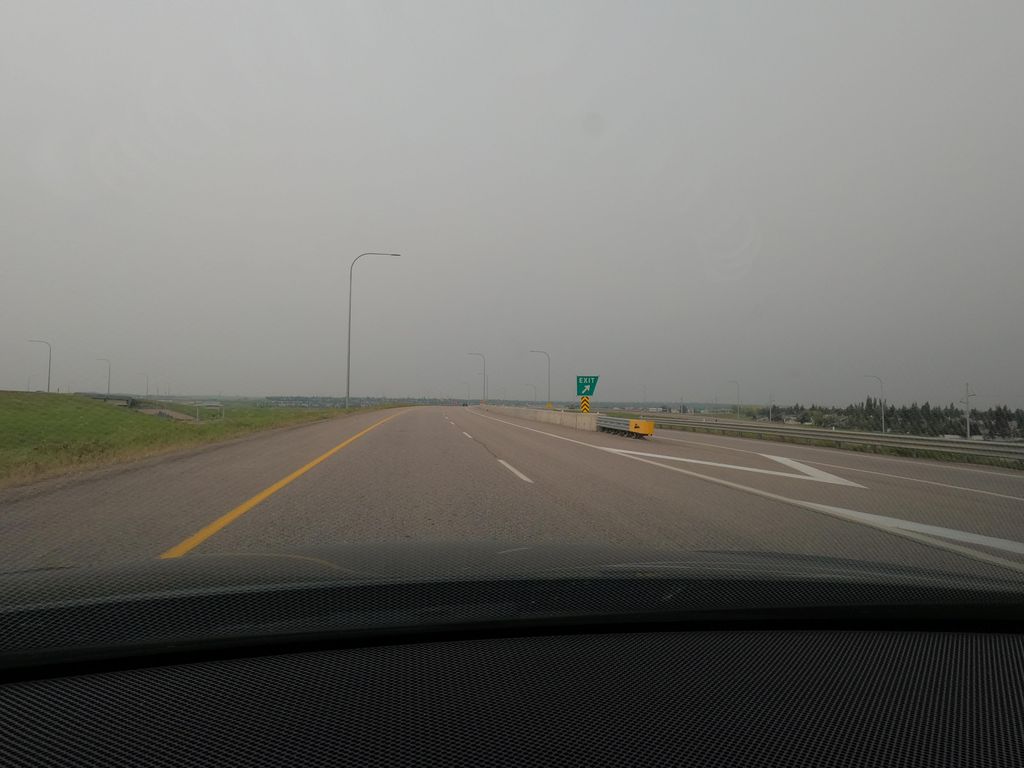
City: calgary